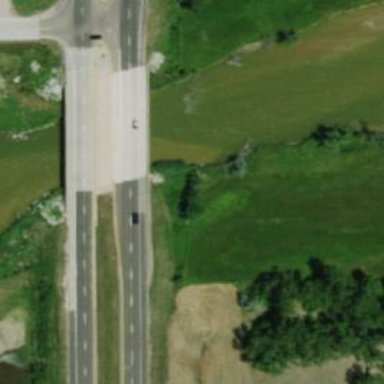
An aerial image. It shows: Trunk highway with expressway features.